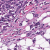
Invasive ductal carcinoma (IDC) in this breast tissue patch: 1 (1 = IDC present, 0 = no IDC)